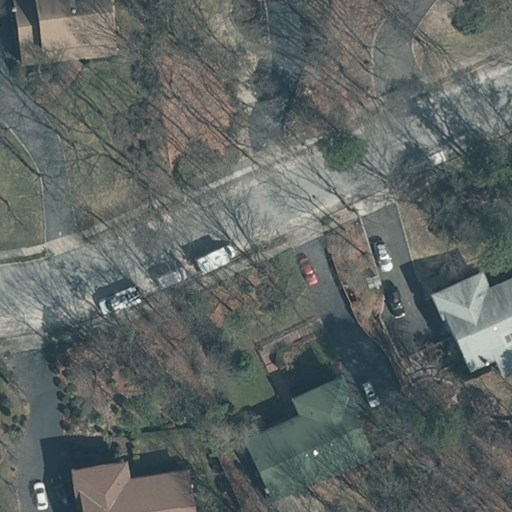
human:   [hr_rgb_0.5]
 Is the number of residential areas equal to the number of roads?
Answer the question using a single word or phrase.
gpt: yes

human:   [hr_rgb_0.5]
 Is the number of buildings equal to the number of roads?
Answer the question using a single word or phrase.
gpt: no

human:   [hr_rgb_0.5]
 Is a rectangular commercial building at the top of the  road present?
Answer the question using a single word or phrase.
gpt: no

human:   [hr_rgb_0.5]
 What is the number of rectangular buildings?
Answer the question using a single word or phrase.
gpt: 3

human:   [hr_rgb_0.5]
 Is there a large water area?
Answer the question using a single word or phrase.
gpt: no

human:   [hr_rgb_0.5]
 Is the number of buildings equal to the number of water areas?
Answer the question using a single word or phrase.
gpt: no

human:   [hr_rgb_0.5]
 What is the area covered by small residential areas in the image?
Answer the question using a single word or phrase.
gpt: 0m2

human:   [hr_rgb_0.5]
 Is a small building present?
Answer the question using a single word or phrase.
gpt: no

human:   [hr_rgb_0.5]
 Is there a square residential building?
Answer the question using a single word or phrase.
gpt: no

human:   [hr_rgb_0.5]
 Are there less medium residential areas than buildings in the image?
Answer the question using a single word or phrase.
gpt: yes

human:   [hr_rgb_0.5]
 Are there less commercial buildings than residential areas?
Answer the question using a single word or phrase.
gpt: yes

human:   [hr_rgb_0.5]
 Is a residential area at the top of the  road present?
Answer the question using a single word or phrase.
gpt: yes

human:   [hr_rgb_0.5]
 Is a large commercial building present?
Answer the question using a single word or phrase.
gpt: no

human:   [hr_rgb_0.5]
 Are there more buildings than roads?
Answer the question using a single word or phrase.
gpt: yes

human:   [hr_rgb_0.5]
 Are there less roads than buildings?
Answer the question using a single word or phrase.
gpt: yes

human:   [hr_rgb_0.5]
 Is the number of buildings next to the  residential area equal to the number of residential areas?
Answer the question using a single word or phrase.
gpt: no

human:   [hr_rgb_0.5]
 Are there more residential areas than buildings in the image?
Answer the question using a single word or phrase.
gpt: no

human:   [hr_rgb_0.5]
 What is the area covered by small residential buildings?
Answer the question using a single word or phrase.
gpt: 0m2

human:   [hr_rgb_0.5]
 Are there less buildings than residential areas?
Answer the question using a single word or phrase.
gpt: no

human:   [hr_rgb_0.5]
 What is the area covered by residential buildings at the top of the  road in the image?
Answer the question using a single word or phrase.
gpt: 210m2

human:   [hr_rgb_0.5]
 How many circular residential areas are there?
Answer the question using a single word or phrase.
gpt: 0

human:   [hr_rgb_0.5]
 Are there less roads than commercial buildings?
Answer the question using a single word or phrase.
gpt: no

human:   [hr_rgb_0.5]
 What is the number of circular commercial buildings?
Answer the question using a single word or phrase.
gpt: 0

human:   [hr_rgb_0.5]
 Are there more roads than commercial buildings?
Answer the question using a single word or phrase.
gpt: yes

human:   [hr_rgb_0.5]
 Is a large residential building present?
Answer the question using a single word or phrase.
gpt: no

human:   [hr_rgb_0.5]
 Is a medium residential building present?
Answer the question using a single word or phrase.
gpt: yes

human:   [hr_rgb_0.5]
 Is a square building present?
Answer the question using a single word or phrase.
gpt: no

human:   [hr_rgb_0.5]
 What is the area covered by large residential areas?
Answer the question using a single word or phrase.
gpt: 10639m2

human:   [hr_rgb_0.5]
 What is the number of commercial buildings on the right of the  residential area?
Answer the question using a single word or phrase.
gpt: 0

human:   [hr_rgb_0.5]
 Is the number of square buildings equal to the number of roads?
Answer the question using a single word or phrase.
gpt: no

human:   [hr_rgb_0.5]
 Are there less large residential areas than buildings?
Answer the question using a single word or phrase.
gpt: yes

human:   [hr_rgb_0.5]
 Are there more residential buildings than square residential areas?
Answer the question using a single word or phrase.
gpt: yes

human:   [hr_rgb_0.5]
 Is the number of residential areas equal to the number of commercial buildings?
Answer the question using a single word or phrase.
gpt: no

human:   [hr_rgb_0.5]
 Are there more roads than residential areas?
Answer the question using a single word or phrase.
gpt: no

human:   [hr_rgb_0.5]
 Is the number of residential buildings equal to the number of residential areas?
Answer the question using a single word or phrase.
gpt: no

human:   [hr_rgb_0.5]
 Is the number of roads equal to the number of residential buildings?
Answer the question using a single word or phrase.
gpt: no